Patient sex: F
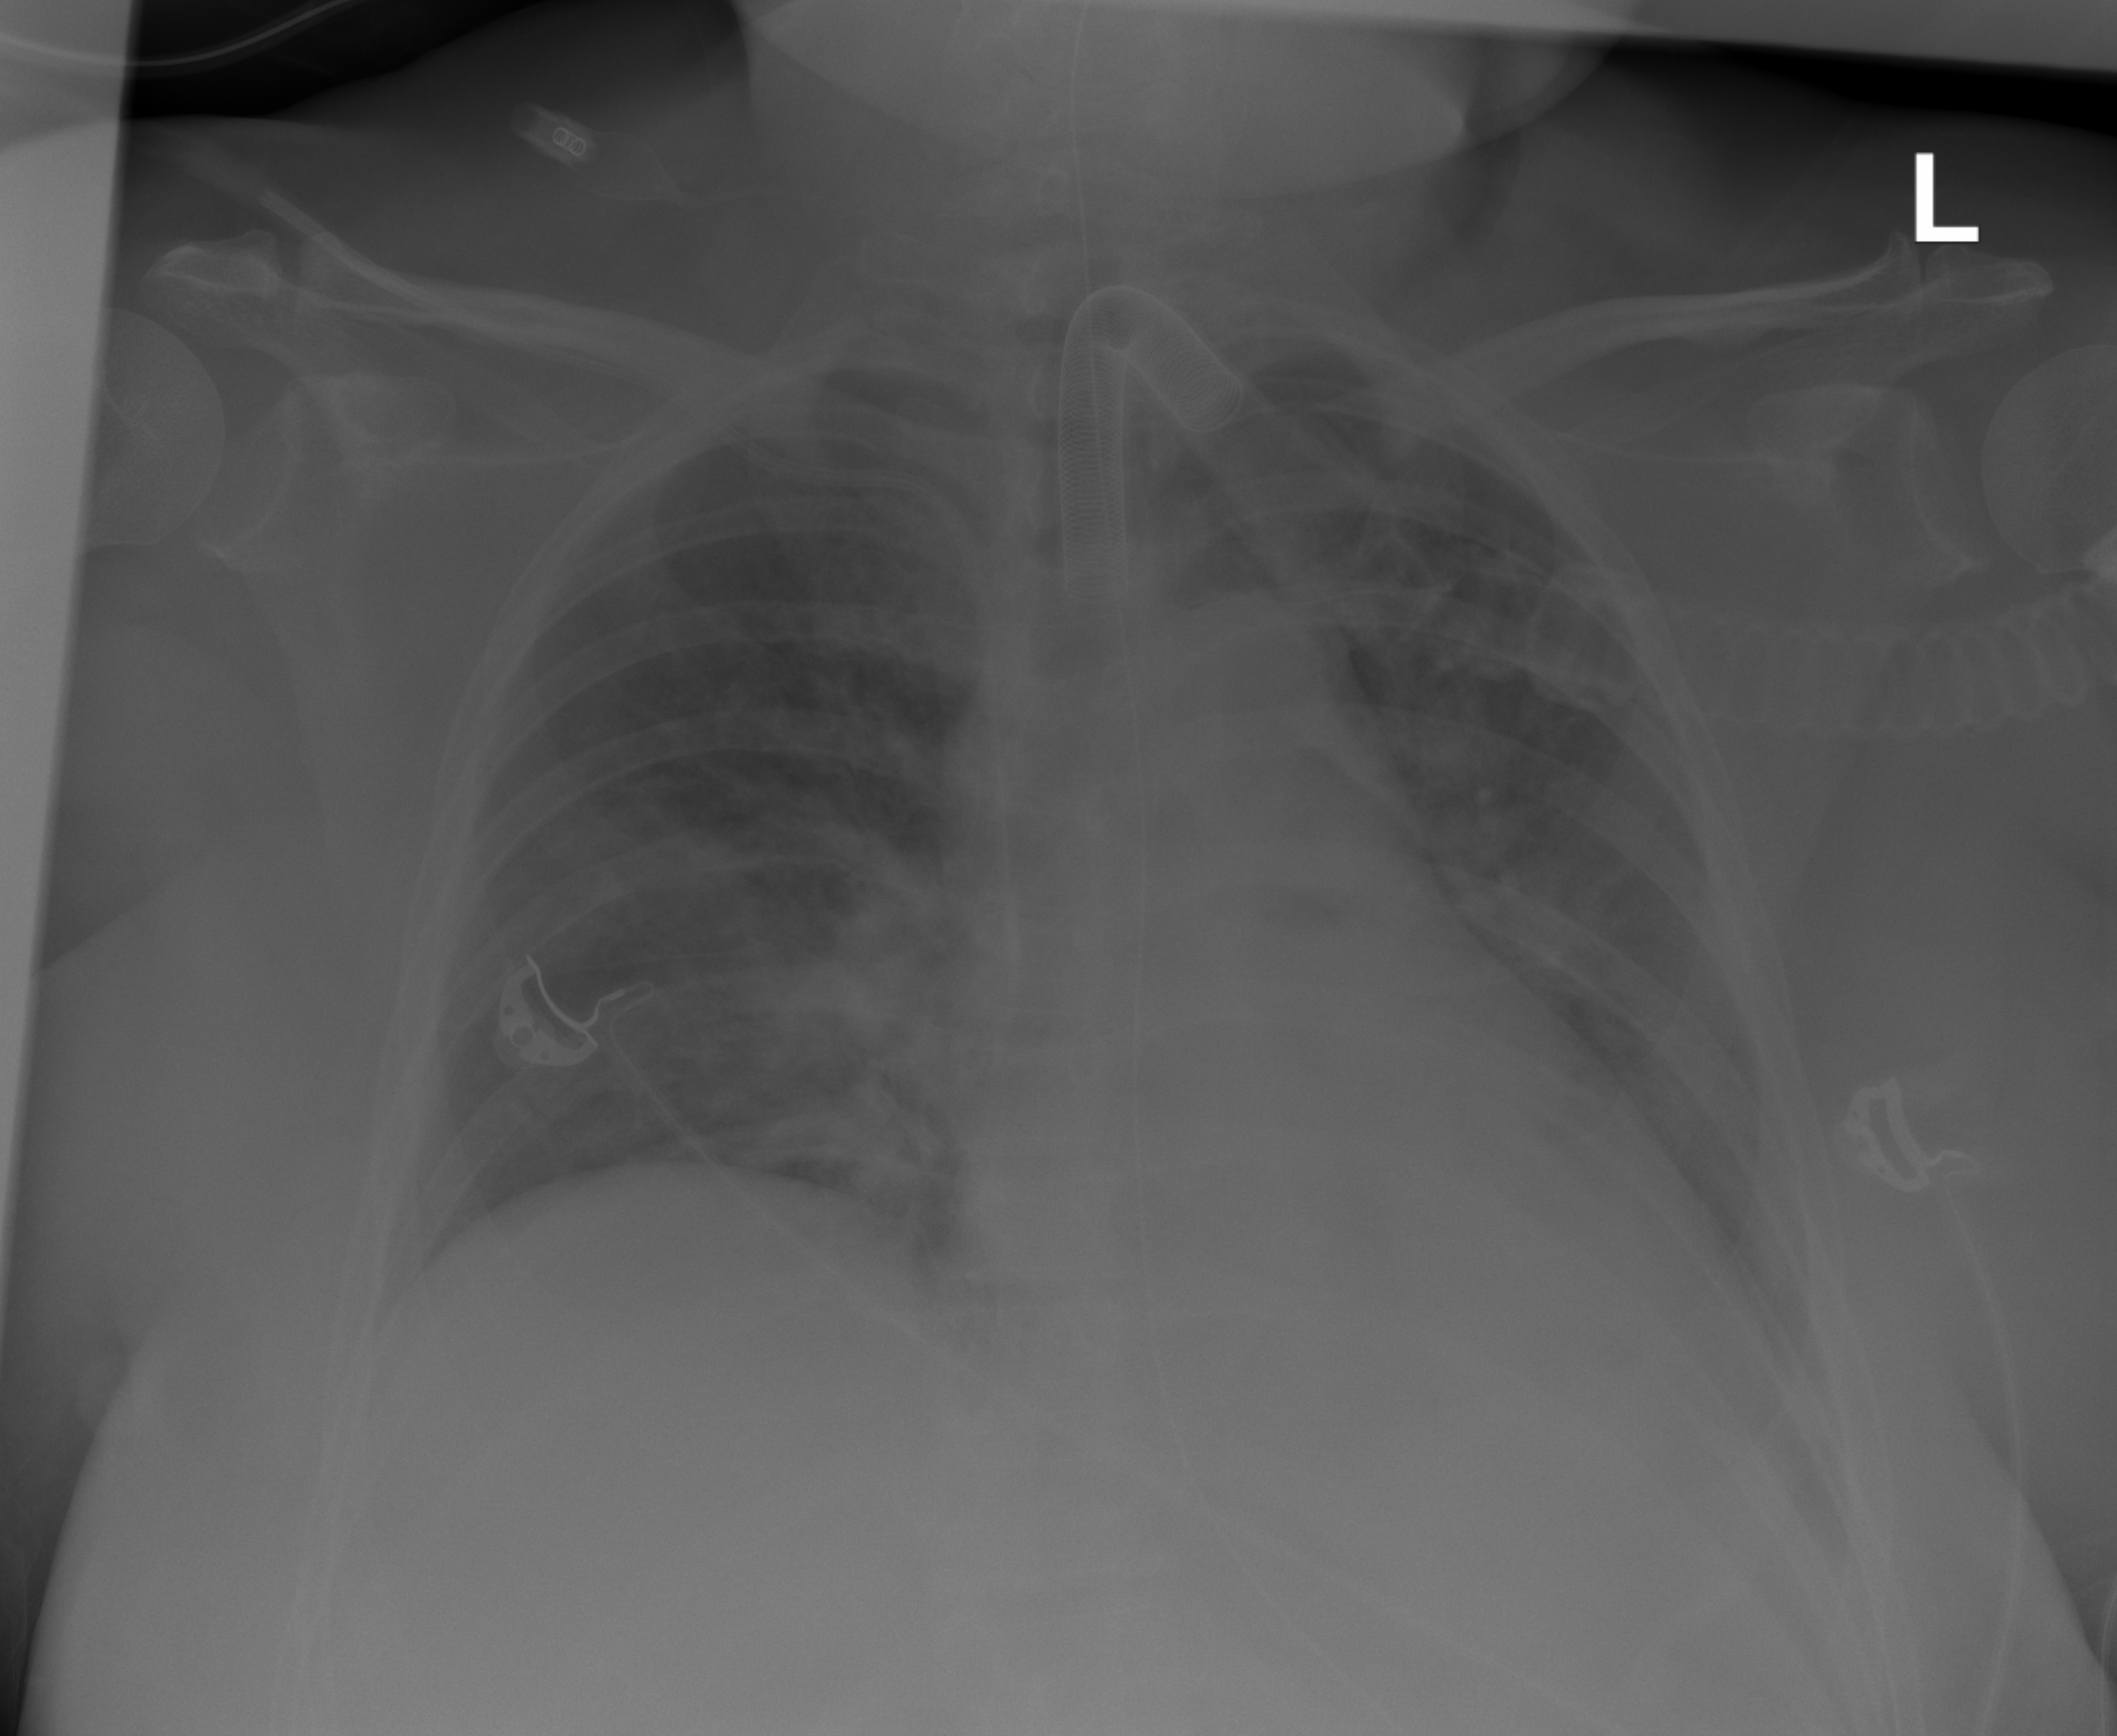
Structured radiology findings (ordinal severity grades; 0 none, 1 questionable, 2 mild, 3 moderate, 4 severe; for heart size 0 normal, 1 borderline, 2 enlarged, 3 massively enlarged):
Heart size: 1
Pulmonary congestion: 0
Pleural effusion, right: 0
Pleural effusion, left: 0
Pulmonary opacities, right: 2
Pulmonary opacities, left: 2
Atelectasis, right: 2
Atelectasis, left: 0